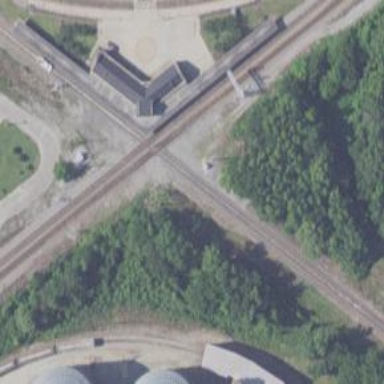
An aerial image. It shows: Railway crossing.